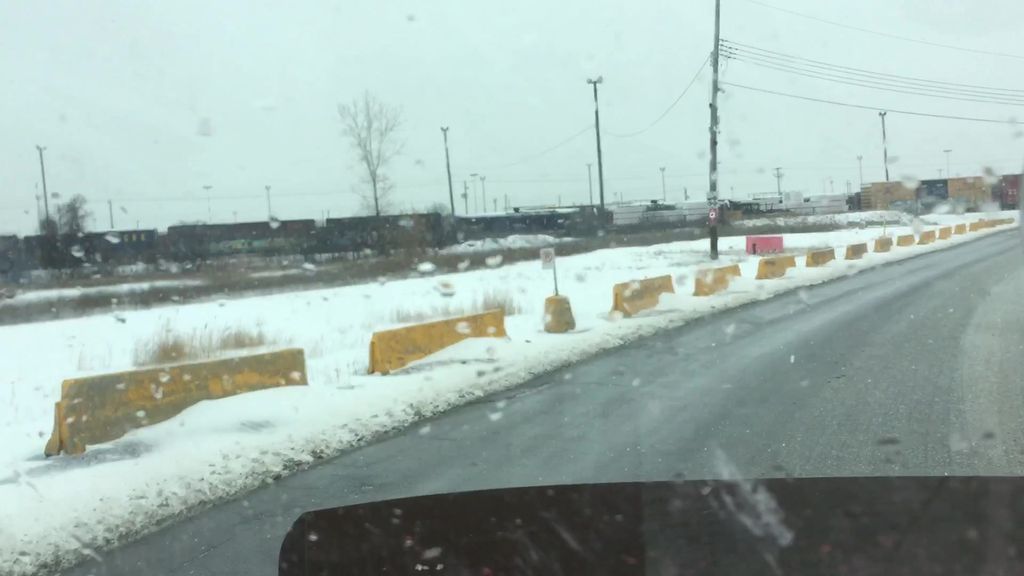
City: montreal